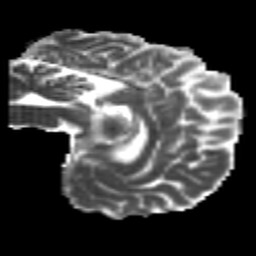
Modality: MD
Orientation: sagittal
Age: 26
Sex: male
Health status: healthy
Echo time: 0.074 s